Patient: sex M, age 71
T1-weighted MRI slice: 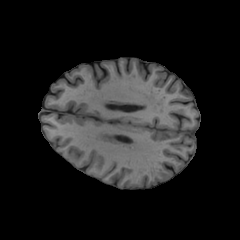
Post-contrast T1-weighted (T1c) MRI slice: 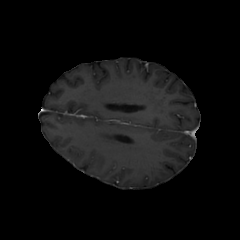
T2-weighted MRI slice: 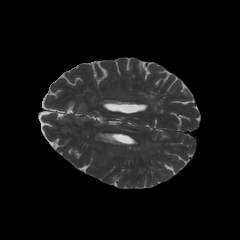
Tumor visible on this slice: no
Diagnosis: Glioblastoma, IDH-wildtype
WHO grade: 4